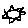
Label: sun